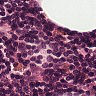
Metastatic tissue present: no